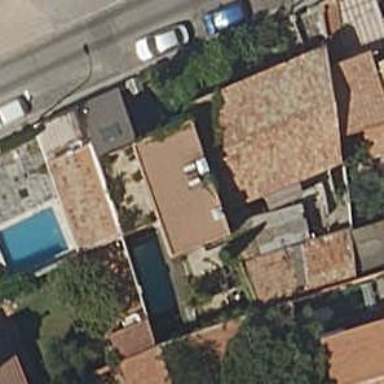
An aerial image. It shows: Simple house.